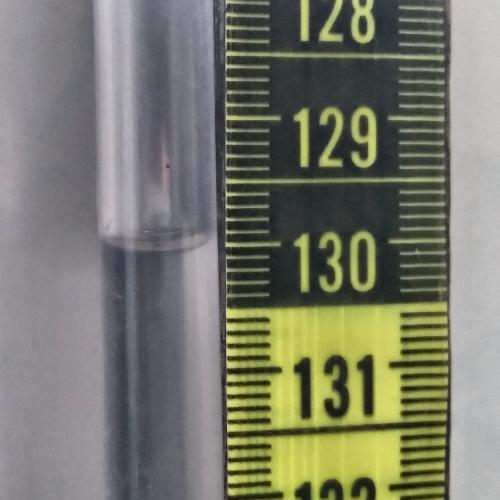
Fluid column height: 130.0 cm